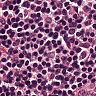
Metastatic tissue present: no